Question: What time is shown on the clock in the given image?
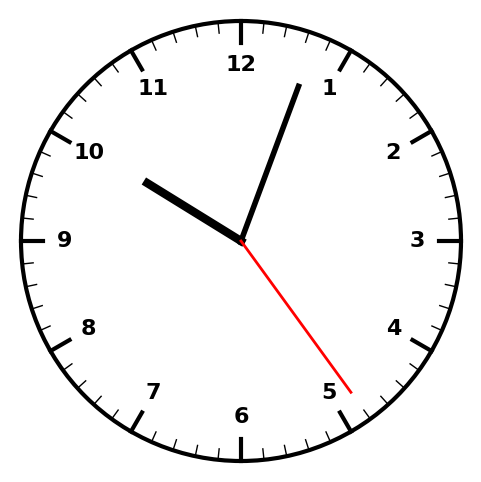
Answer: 10:03:24